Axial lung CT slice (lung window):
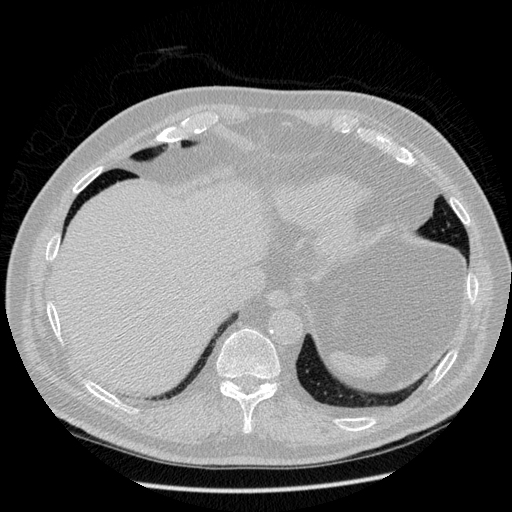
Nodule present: no